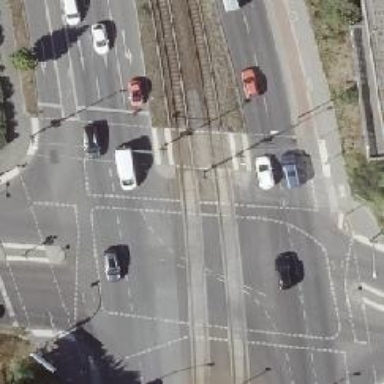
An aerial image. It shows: Asphalt cycleway with traffic signals at crossing.